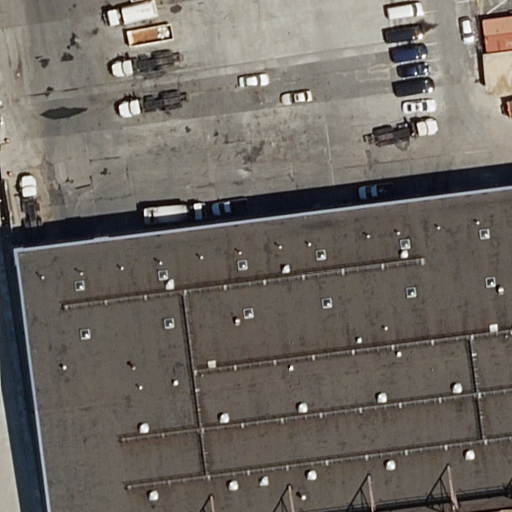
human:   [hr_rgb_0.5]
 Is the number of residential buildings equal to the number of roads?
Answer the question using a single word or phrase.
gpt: no

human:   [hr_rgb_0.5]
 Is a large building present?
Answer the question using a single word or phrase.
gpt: yes

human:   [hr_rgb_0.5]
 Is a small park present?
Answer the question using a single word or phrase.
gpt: no

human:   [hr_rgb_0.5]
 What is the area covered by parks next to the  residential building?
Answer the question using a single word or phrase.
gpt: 246m2

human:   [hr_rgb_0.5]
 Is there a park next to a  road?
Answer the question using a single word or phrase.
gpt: yes

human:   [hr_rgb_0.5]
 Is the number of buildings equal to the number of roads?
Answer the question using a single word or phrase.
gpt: no

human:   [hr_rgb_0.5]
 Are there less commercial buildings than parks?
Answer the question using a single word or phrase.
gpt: yes

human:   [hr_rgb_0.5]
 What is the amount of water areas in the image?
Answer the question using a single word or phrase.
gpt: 0

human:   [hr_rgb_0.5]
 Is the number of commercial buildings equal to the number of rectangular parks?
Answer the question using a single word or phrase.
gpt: no

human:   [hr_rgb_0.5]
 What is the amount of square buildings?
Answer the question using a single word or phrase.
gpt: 0

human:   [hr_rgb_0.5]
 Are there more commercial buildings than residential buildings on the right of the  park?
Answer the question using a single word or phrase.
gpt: no

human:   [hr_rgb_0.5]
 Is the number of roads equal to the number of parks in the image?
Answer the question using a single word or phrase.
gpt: no

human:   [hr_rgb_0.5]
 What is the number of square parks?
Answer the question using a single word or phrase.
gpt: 0

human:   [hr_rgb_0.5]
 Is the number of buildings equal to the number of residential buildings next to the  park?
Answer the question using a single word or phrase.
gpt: yes

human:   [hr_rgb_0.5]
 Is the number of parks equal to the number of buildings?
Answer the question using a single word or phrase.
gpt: yes

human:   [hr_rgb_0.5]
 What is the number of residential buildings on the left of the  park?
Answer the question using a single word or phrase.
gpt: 0

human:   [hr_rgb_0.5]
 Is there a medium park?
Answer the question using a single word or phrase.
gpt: yes

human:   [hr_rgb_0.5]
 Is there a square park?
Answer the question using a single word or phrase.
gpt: no

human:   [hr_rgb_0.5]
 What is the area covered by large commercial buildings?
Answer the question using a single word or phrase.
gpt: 0m2

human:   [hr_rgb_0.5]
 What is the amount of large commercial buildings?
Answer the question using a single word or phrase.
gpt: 0

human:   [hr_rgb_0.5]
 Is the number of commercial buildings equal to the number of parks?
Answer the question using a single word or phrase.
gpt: no

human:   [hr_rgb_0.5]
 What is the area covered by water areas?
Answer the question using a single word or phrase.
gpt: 0m2

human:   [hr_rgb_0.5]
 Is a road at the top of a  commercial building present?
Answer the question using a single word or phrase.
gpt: no

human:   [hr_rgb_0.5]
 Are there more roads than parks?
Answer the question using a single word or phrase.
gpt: yes

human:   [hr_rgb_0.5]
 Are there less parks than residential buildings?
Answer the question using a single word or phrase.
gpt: no

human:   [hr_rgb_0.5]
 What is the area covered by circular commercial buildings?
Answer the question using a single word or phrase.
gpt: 0m2

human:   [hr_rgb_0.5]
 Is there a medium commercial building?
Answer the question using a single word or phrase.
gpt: no

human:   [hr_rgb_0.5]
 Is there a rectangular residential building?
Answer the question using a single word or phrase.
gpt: yes

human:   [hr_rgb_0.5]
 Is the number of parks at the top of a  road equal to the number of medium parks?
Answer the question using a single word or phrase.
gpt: no

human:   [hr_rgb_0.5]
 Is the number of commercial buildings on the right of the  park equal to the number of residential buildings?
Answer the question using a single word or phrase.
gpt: no

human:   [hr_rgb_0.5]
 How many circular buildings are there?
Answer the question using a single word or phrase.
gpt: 0

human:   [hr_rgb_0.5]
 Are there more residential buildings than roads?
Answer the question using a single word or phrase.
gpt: no

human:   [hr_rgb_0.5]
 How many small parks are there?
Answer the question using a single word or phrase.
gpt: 0

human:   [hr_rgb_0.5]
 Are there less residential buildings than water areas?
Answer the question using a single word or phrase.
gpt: no

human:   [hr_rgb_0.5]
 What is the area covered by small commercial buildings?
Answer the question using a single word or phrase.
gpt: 0m2

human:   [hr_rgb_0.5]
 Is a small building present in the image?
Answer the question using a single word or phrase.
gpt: no